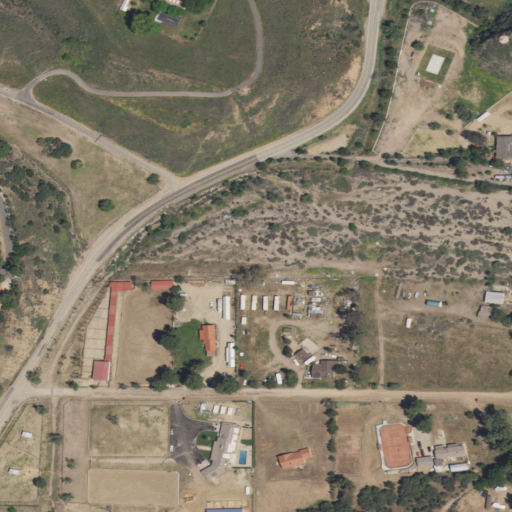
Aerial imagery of valley in California named Texas Canyon containing open development, low intensity development, shrub, and grassland